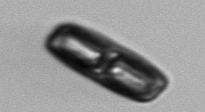
Label: Ephemera